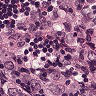
Metastatic tissue present: yes